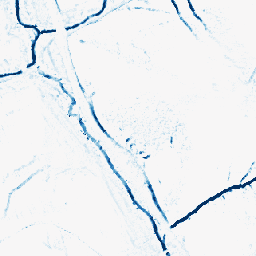
Category: morphological
Decomposition family: morphological_diamond
Decomposition parameters: operation: closing
radius: 3
Upsampling method: area
Upsampling parameters: scale: 8
Upsampling scale: 8